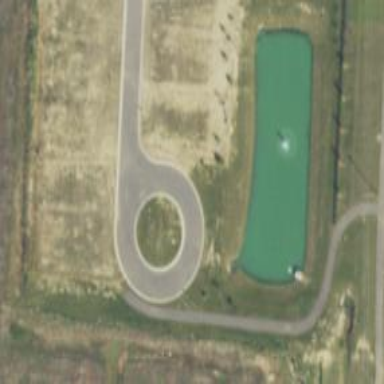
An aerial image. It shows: Turning loop on the road.